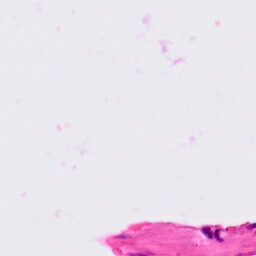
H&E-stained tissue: Lung